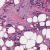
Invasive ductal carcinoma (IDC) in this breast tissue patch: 1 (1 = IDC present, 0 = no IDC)